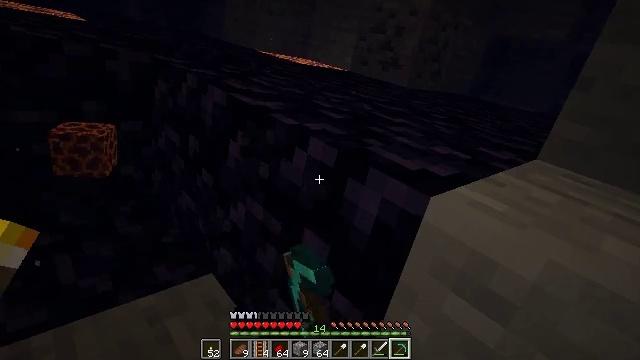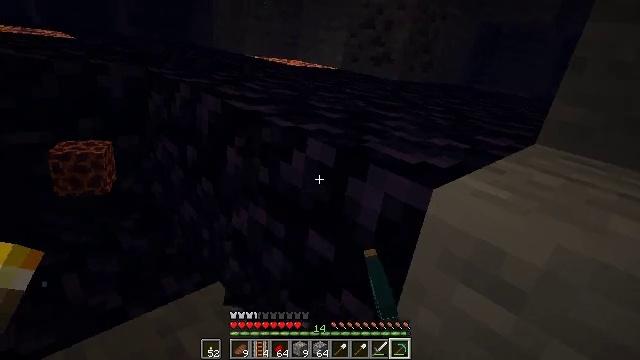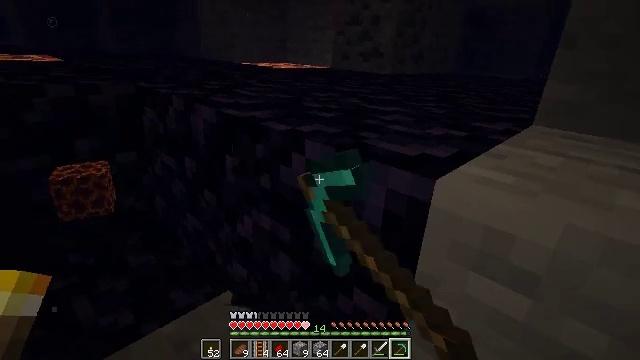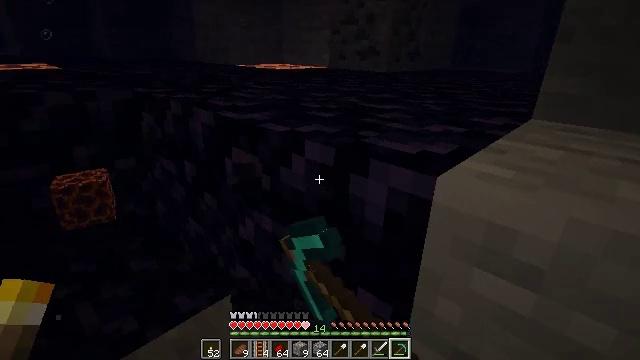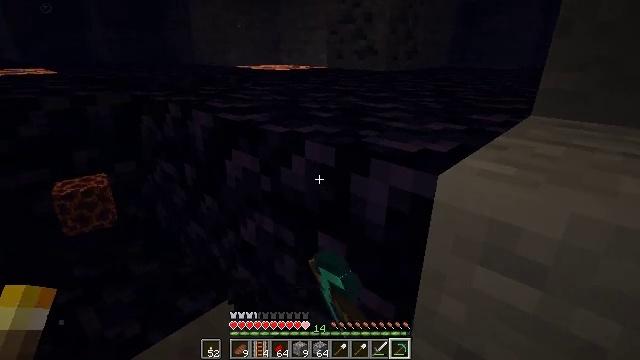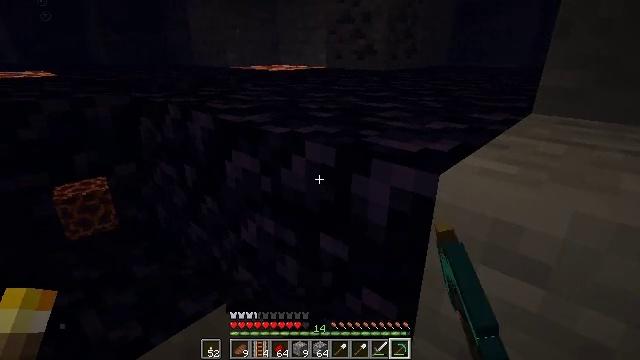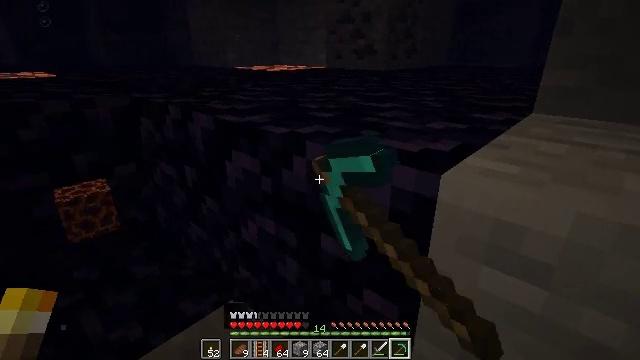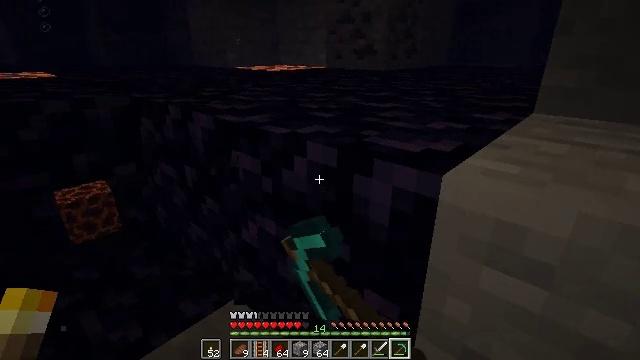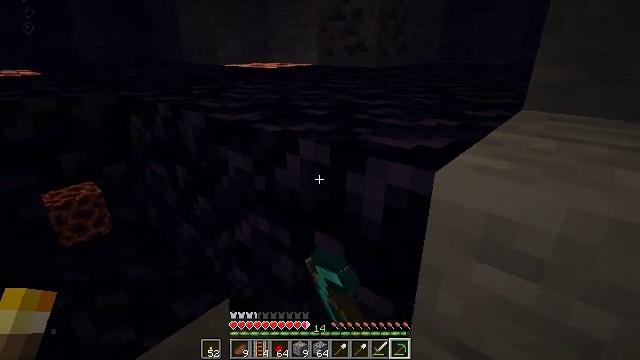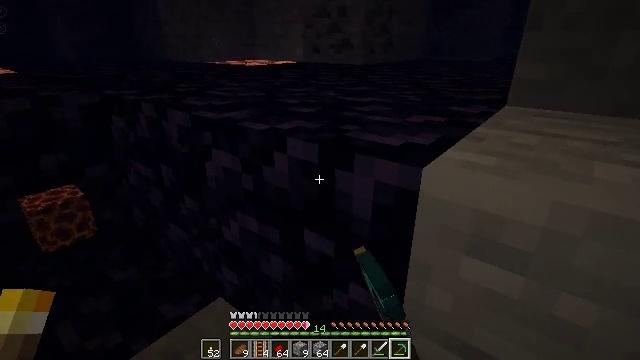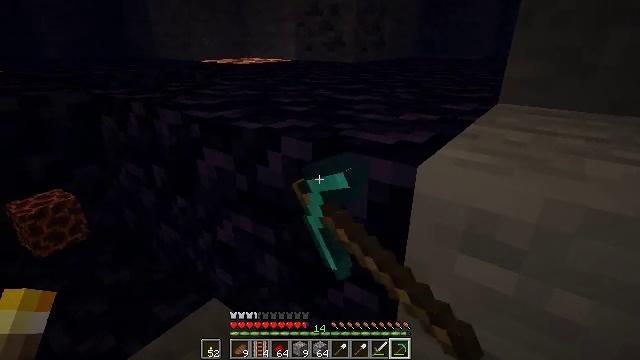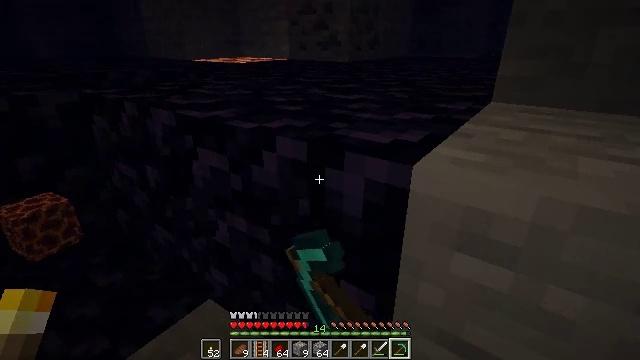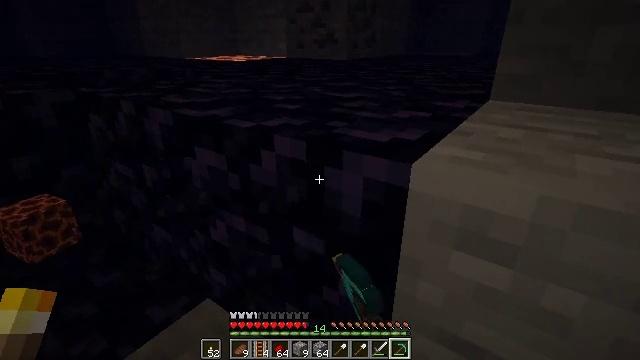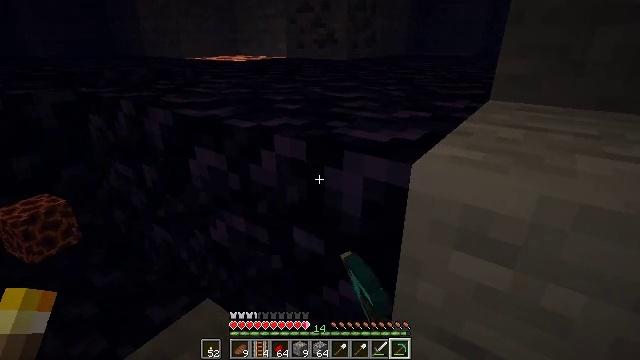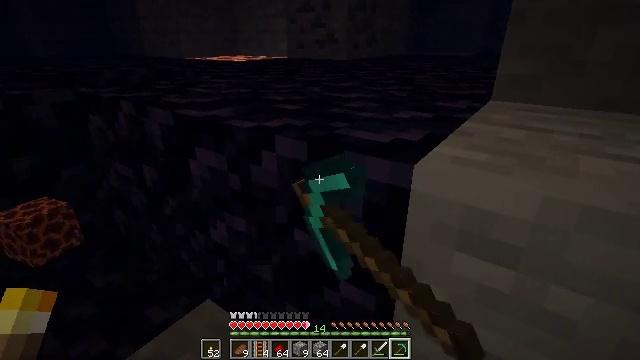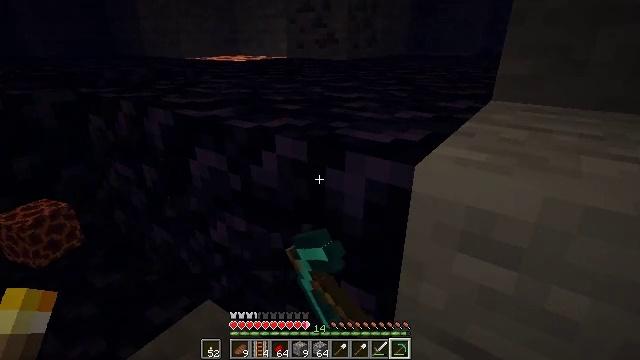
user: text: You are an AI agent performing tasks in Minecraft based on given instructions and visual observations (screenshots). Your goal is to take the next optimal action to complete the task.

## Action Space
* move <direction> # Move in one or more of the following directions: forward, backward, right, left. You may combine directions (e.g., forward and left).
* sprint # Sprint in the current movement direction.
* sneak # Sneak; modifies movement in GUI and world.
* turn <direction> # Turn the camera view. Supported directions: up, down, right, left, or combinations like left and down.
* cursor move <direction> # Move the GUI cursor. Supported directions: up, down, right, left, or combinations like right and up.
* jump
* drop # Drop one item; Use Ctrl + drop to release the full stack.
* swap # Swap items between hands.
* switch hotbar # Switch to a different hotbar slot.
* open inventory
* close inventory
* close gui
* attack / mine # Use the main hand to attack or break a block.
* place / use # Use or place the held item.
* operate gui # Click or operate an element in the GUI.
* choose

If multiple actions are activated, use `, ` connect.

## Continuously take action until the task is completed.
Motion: motion action
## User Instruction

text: Drop a spruce button.
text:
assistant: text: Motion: move forward and move left, sneak, attack / mine
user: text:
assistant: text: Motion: move forward and move left, sneak, attack / mine
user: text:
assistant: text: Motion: move forward and move left, sneak, attack / mine
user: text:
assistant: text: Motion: move forward and move left, sneak, attack / mine
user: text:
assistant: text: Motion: move forward and move left, sneak, attack / mine
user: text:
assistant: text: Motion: move forward and move left, sneak, attack / mine
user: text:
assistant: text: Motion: move forward and move left, sneak, attack / mine
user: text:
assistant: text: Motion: move forward and move left, sneak, turn right, attack / mine
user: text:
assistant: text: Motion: move forward and move left, sneak, turn right, attack / mine
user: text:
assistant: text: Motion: move forward and move left, sneak, turn right, attack / mine
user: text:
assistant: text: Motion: move forward and move left, sneak, turn right, attack / mine
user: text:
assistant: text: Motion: move forward and move left, sneak, attack / mine
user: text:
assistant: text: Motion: move forward and move left, sneak, attack / mine
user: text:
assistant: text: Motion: move forward and move left, sneak, attack / mine
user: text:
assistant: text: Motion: move forward and move left, sneak, attack / mine
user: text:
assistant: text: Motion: move forward and move left, sneak, attack / mine
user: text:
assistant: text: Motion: move forward and move left, sneak, attack / mine
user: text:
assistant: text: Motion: move forward and move left, sneak, attack / mine
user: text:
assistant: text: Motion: move forward and move left, sneak, attack / mine
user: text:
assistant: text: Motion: move forward and move left, sneak, attack / mine
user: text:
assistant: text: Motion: move forward and move left, sneak, attack / mine
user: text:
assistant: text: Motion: move forward and move left, sneak, attack / mine
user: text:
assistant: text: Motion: move forward and move left, sneak, attack / mine
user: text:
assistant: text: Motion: move forward and move left, sneak, attack / mine
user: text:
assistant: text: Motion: move forward and move left, sneak, attack / mine
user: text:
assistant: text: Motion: move forward and move left, sneak, attack / mine
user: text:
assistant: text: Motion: move forward and move left, sneak, attack / mine
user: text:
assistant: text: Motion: move forward and move left, sneak, attack / mine
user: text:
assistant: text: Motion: move forward and move left, sneak, attack / mine
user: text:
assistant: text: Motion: move forward and move left, sneak, attack / mine